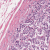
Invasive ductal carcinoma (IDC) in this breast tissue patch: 1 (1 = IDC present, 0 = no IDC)